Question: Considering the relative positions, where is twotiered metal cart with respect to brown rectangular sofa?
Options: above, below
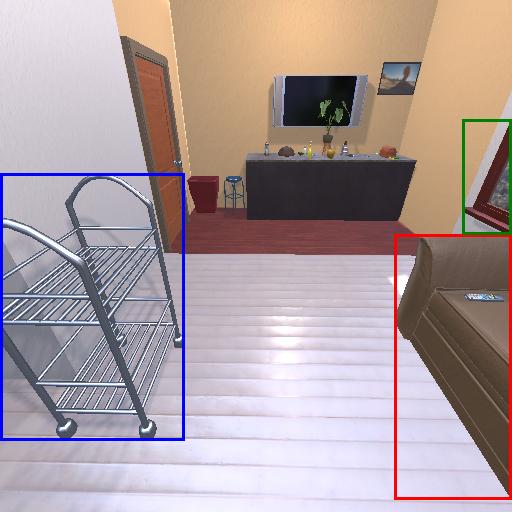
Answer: above